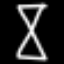
Label: hourglass